Question: Does anyone know of an easy way to style the user controls (white dots on the bouns of the radius) for the editable circles in Google Maps? I cant find any way of doing this in the API documentation. At the very least it would be great to have the dots on a lower zindex than my pin but modify the zindex options of both has no results.

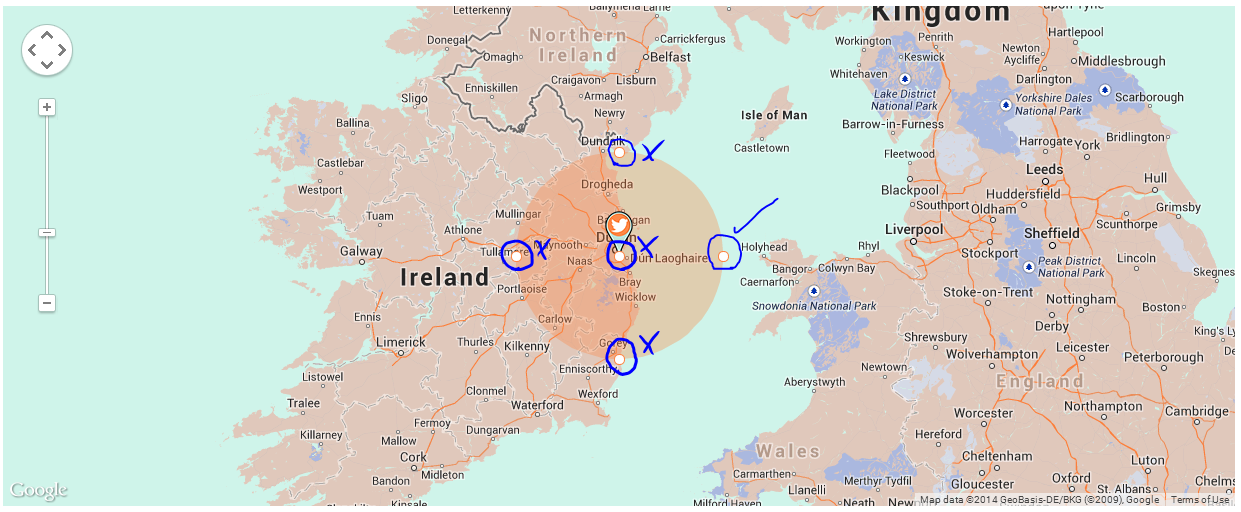
Answer: I'm afraid you can't. The API provides no control over those handles, and since the circles live inside a canvas, there's no easy way to identify the element in order to style it.
Edit:
You can declare your circle as non-editable and allow edits only on mouseover.
'''
var circle=new google.maps.Circle({
center: map.getCenter(),
map: map,
editable: false
});
google.maps.event.addListener(circle, 'mouseover', function () {
circle.set('editable',true);
});
google.maps.event.addListener(circle, 'mouseout', function () {
circle.set('editable',false);
});
'''